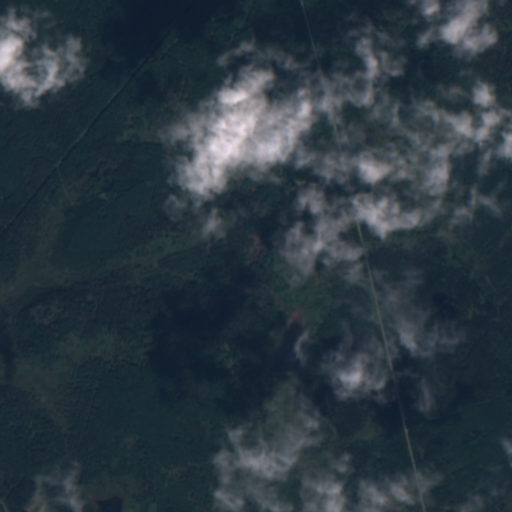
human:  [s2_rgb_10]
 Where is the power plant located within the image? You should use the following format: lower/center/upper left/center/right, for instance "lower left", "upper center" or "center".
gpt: There is no power plant in the image.